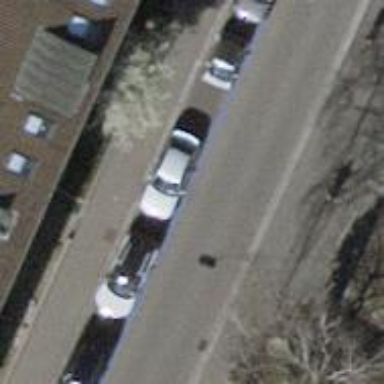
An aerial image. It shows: Parking lane for vehicles.